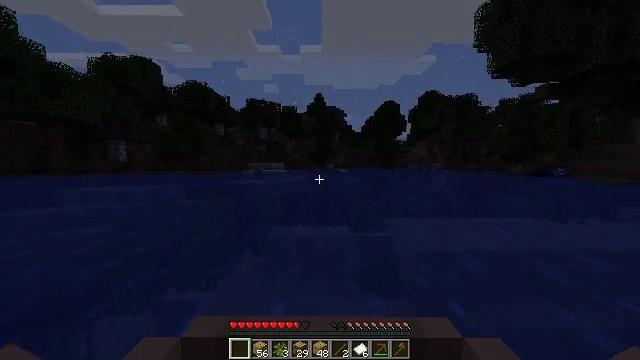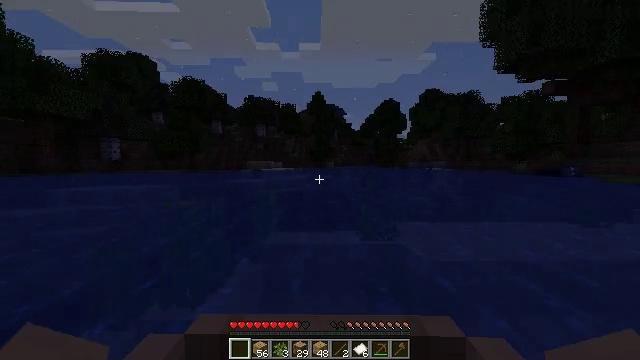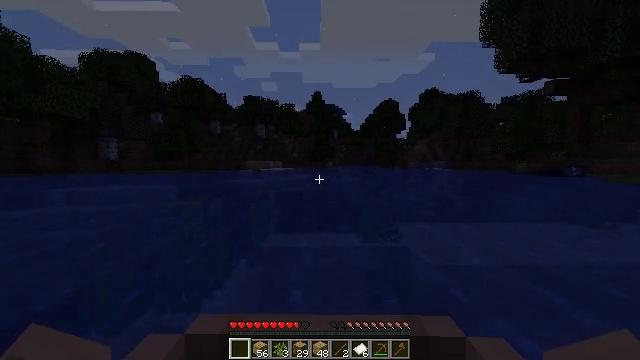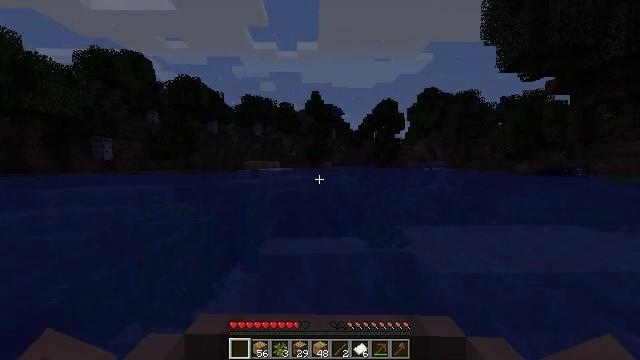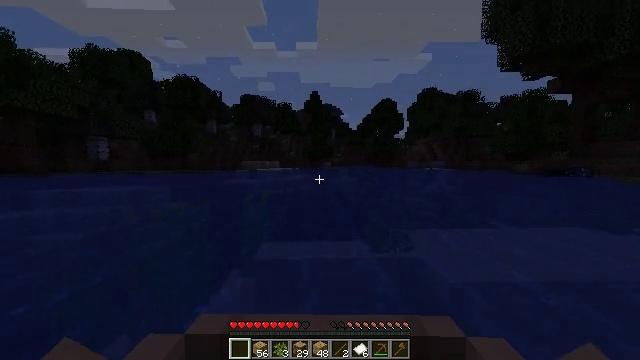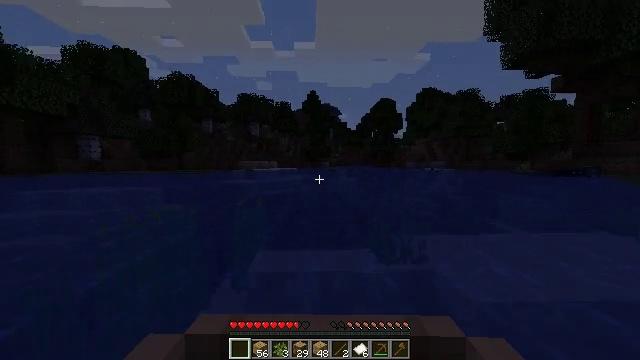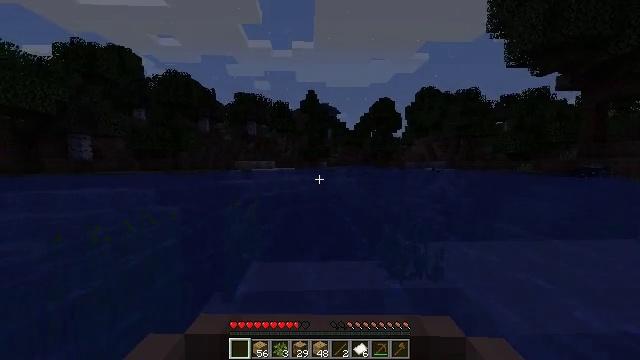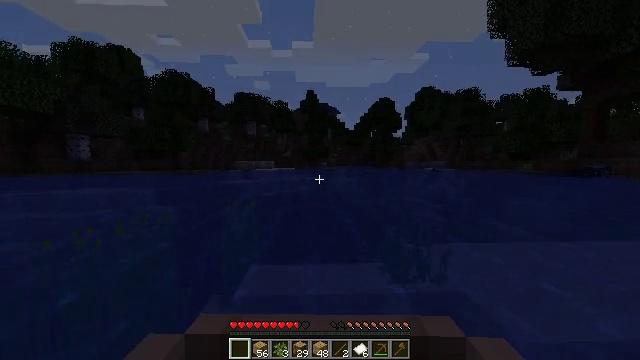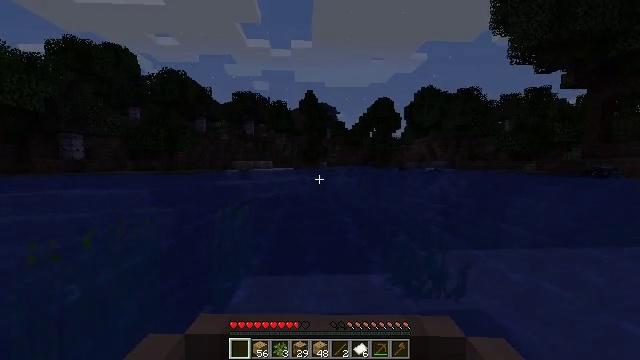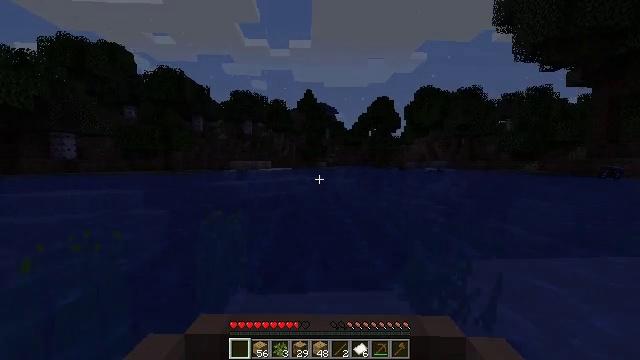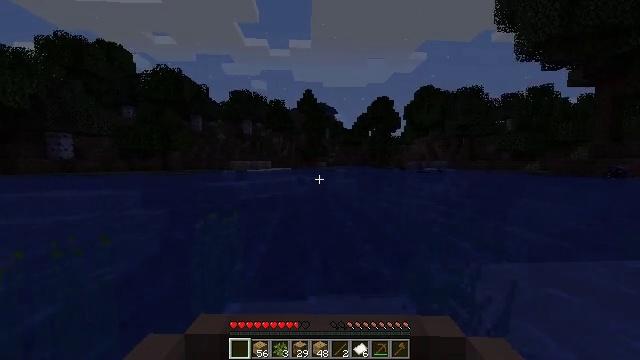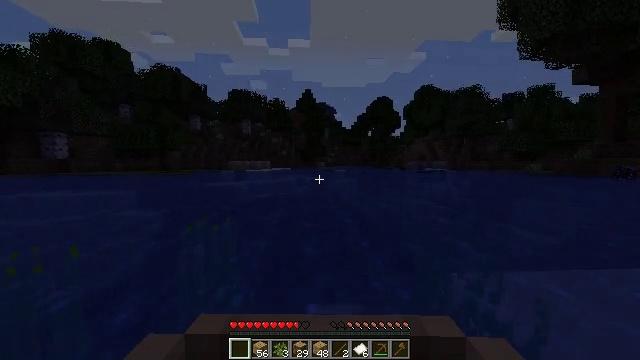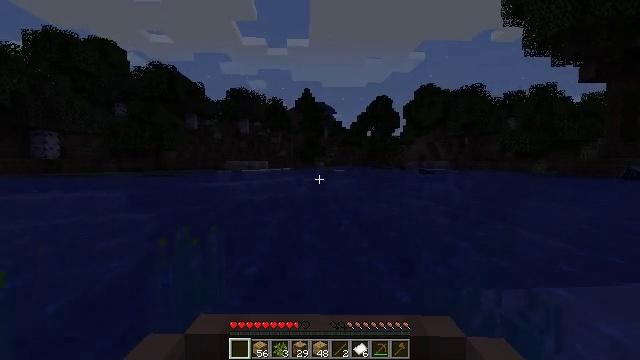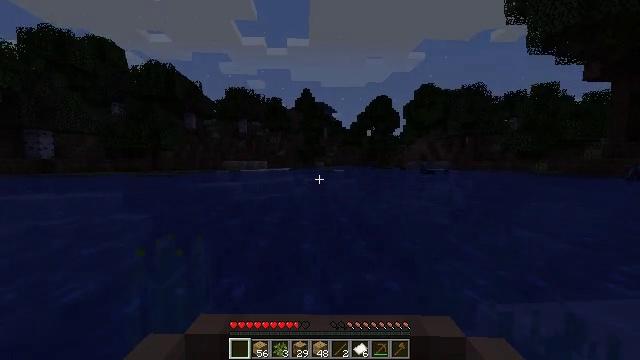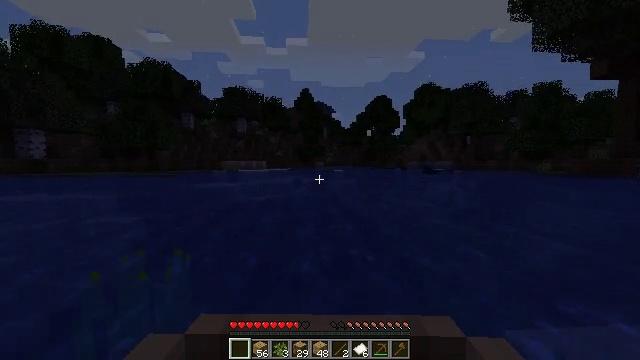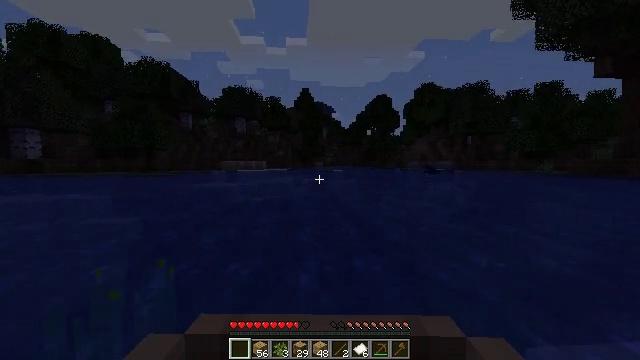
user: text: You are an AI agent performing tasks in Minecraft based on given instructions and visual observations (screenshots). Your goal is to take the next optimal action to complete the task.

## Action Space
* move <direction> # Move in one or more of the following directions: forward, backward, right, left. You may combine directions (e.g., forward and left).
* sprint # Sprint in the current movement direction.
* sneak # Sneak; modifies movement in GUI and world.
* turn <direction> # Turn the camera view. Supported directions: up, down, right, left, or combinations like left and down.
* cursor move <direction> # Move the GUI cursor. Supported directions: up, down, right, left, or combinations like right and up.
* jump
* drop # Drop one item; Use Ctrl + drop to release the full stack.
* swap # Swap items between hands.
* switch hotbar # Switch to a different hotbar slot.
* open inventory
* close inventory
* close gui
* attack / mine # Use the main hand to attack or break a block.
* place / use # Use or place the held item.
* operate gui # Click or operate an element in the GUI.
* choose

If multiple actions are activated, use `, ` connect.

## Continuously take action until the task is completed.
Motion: motion action
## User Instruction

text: Collect tall seagrass by holding left button.
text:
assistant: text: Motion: move forward
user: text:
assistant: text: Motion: move forward
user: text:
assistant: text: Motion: move forward
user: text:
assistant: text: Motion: move forward
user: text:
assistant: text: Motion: move forward
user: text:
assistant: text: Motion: move forward
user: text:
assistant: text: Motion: move forward
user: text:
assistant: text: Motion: move forward
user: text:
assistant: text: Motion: move forward
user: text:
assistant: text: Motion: move forward
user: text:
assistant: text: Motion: move forward
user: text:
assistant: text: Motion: move forward
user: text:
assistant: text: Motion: move forward
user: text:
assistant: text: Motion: move forward
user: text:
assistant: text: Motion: move forward
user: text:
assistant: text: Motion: move forward
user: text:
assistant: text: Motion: move forward
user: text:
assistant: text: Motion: move forward
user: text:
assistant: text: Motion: move forward
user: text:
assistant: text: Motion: move forward
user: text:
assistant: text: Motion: move forward
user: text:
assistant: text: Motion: move forward
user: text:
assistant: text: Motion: move forward
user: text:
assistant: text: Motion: move forward
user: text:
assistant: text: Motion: move forward
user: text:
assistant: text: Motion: move forward
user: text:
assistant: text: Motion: move forward
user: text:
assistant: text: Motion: move forward
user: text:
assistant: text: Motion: move forward
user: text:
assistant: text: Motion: move forward